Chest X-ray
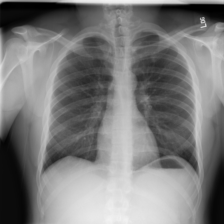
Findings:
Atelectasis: negative
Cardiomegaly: negative
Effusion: negative
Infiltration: negative
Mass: negative
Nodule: negative
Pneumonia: negative
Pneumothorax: negative
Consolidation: negative
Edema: negative
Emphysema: negative
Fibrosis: negative
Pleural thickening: negative
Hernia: negative